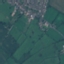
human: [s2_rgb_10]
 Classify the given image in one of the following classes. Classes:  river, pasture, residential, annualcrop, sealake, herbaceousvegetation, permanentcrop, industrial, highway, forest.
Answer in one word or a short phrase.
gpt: Pasture